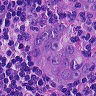
Metastatic tissue present: yes